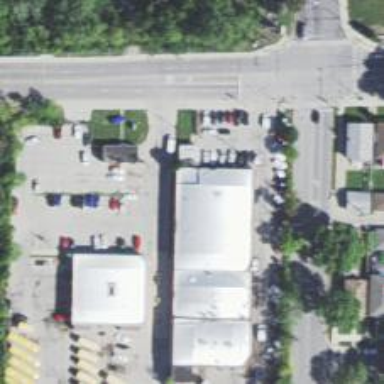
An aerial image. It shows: Car rental facility.